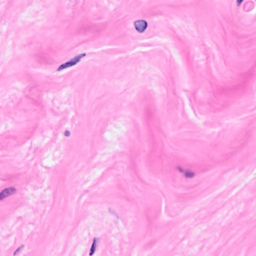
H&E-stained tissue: Breast